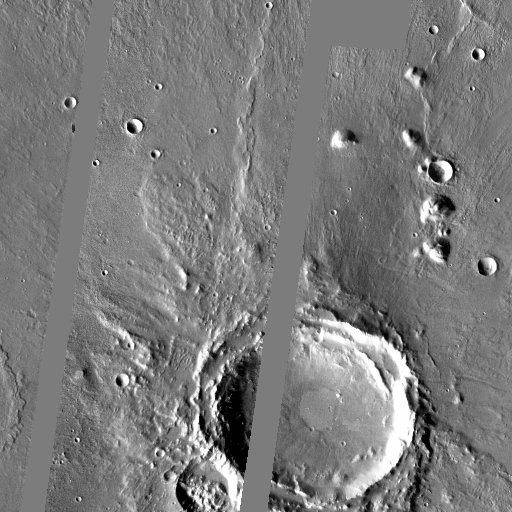
Crater classes present: Background, Other, Layered, Buried, Secondary